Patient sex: M
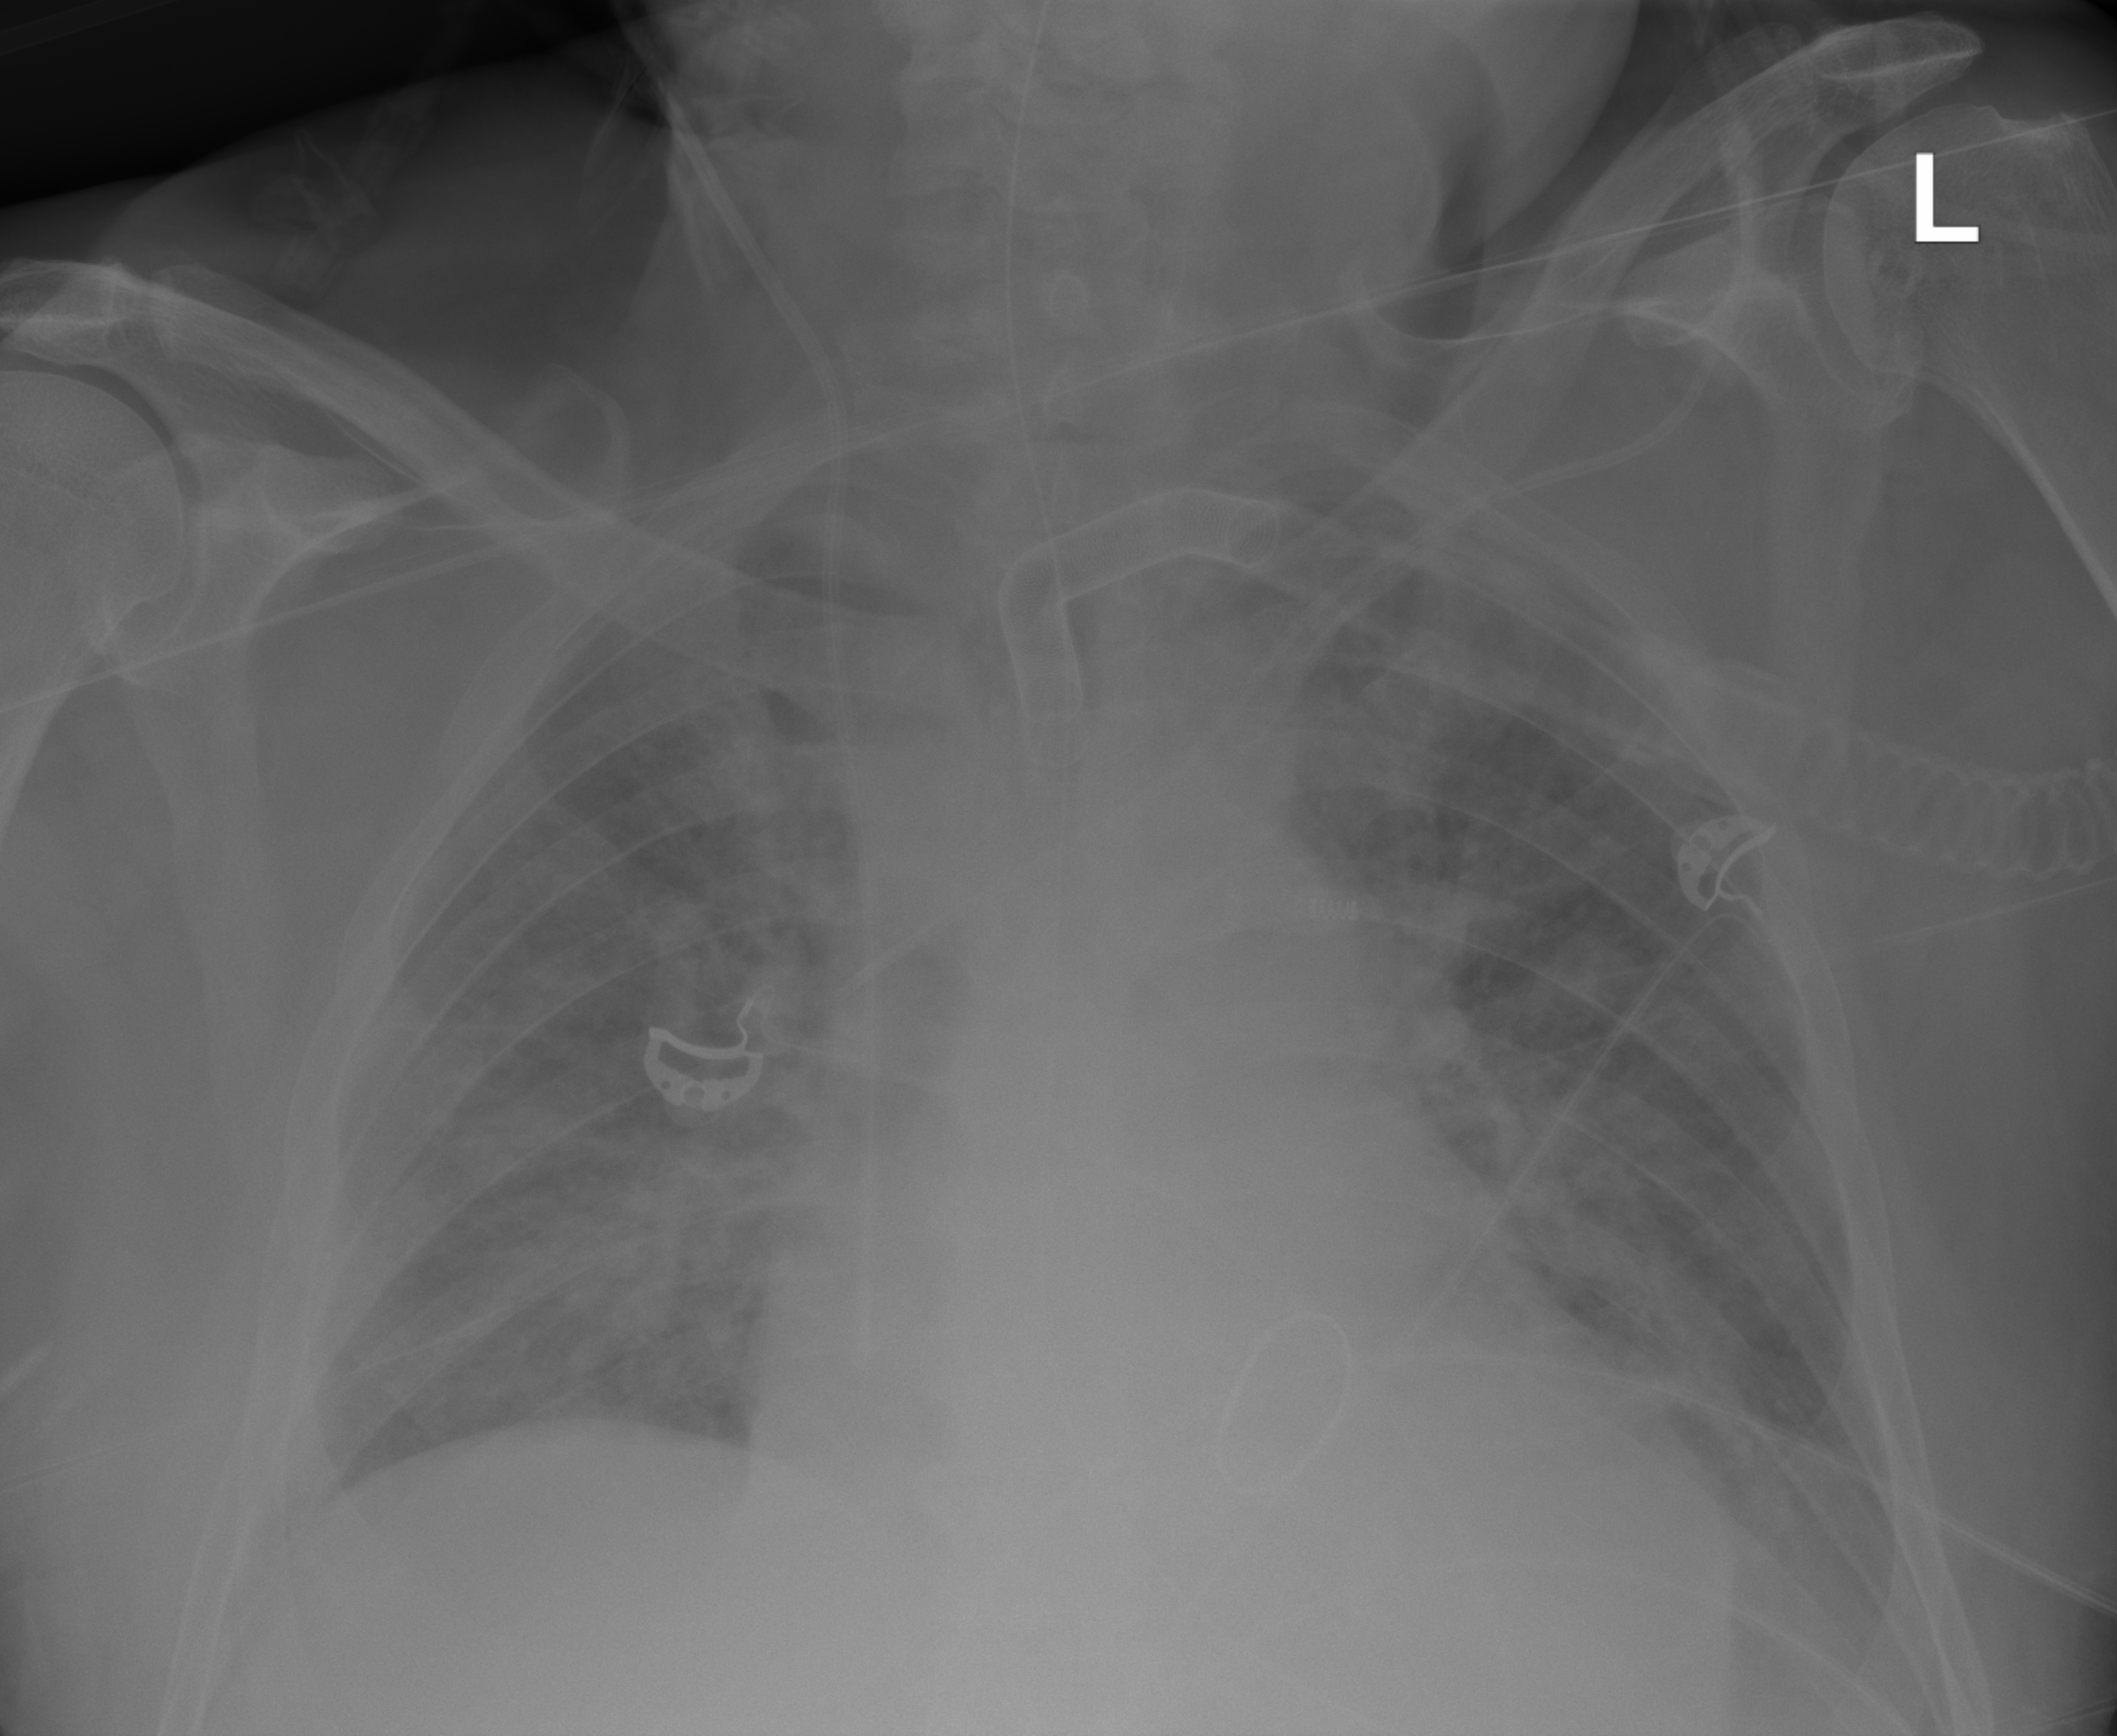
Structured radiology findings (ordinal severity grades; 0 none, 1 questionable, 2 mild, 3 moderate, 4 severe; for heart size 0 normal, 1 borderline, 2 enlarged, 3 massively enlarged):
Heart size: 2
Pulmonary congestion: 3
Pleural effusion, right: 0
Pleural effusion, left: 2
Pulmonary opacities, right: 2
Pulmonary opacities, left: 2
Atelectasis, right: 0
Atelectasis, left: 2